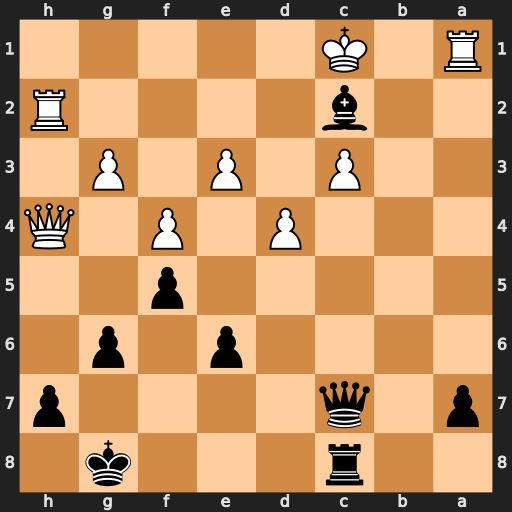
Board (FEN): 2r3k1/p1q4p/4p1p1/5p2/3P1P1Q/2P1P1P1/2b4R/R1K5
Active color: b
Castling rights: -
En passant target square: -
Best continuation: Bb3 Qxh7+ Qxh7 Rxh7 Kxh7